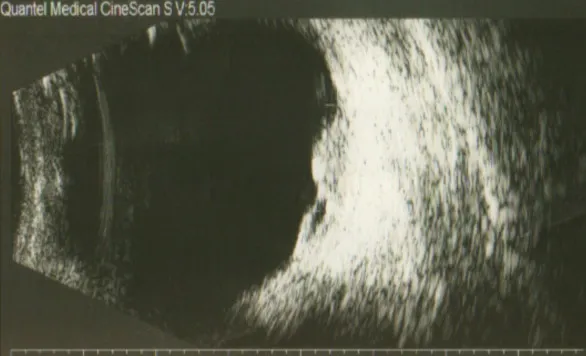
B-Scan, Brightness modulator 326 x 203 mm (150 x 150 DPI).
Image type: ophthalmic_imaging (b_scan)